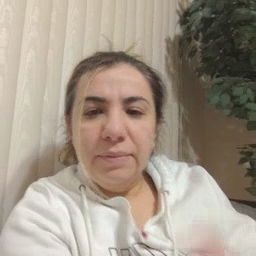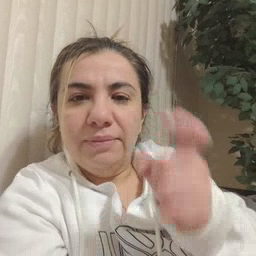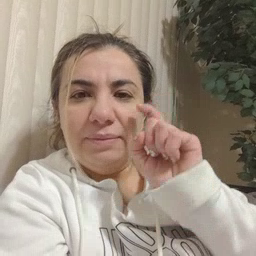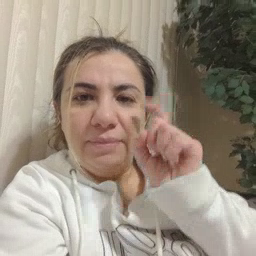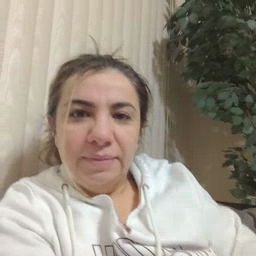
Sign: gift